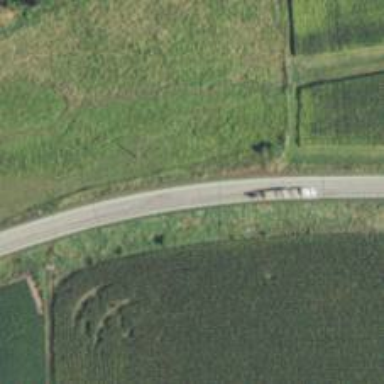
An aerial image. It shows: Secondary road with asphalt surface.